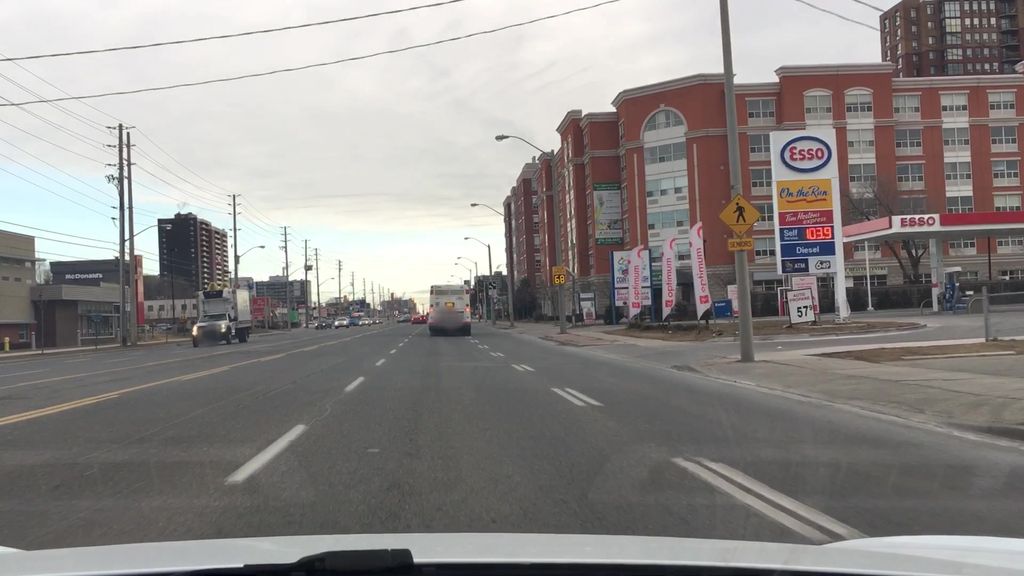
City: toronto